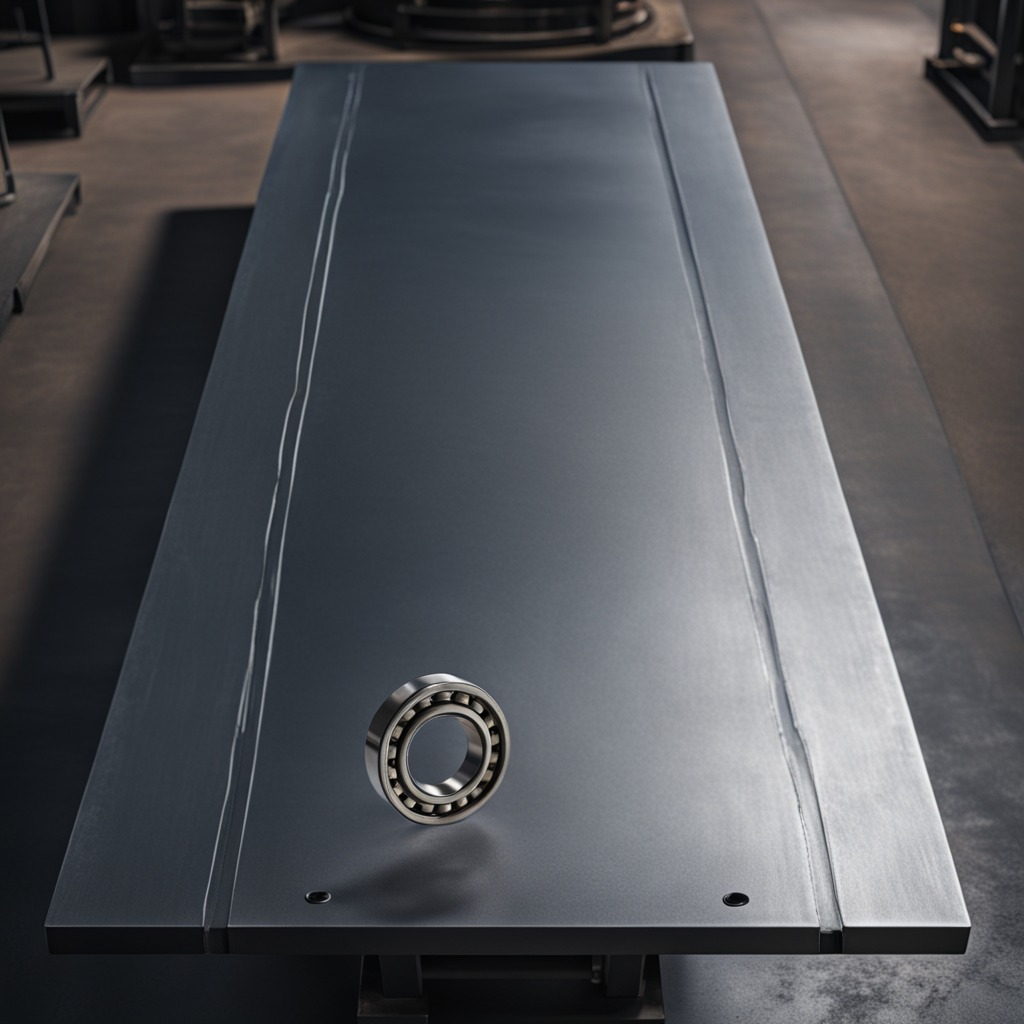
A metal ball bearing lies on the cold steel table in a mining workshop.